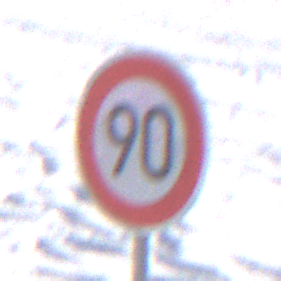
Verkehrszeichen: Geschwindigkeit90
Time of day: MorningAfternoon
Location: Outdoor (Nature)
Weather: PartlyCloudy
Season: Winter
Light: Natural